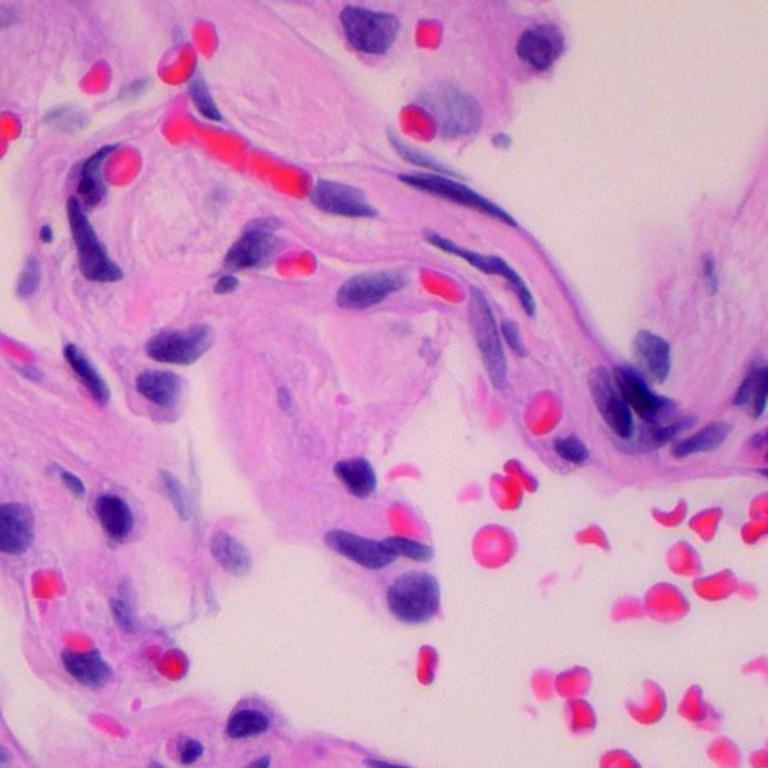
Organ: lung
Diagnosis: benign